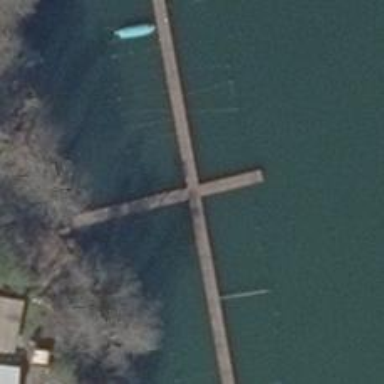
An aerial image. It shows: Man-made pier.